Aerial crown-view tile of a tropical tree (Barro Colorado Island, Panama), acquired 20241014:
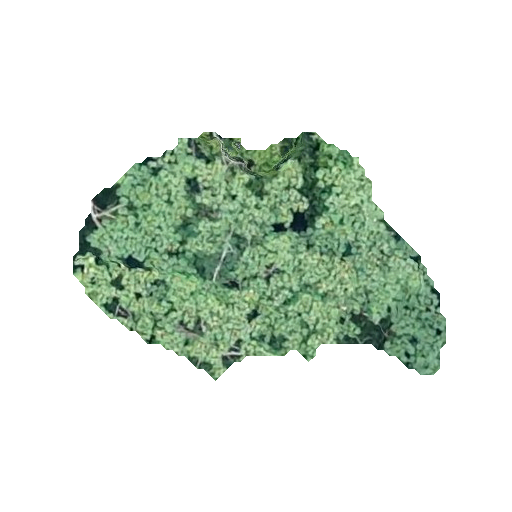
Species: Ochroma pyramidale
GBIF accepted scientific name: Ochroma pyramidale
Crown area: 98.394 m²